Question: I am wanting to find the current paragraph that the user is typing in(where the caret is). Here it would be in the 2nd Paragraph.

I know I can separate paragraphs using: 'let components = textView.text.components(separatedBy: "
")' but I am unsure how I would run a check for the current editing paragraph. Any ideas?
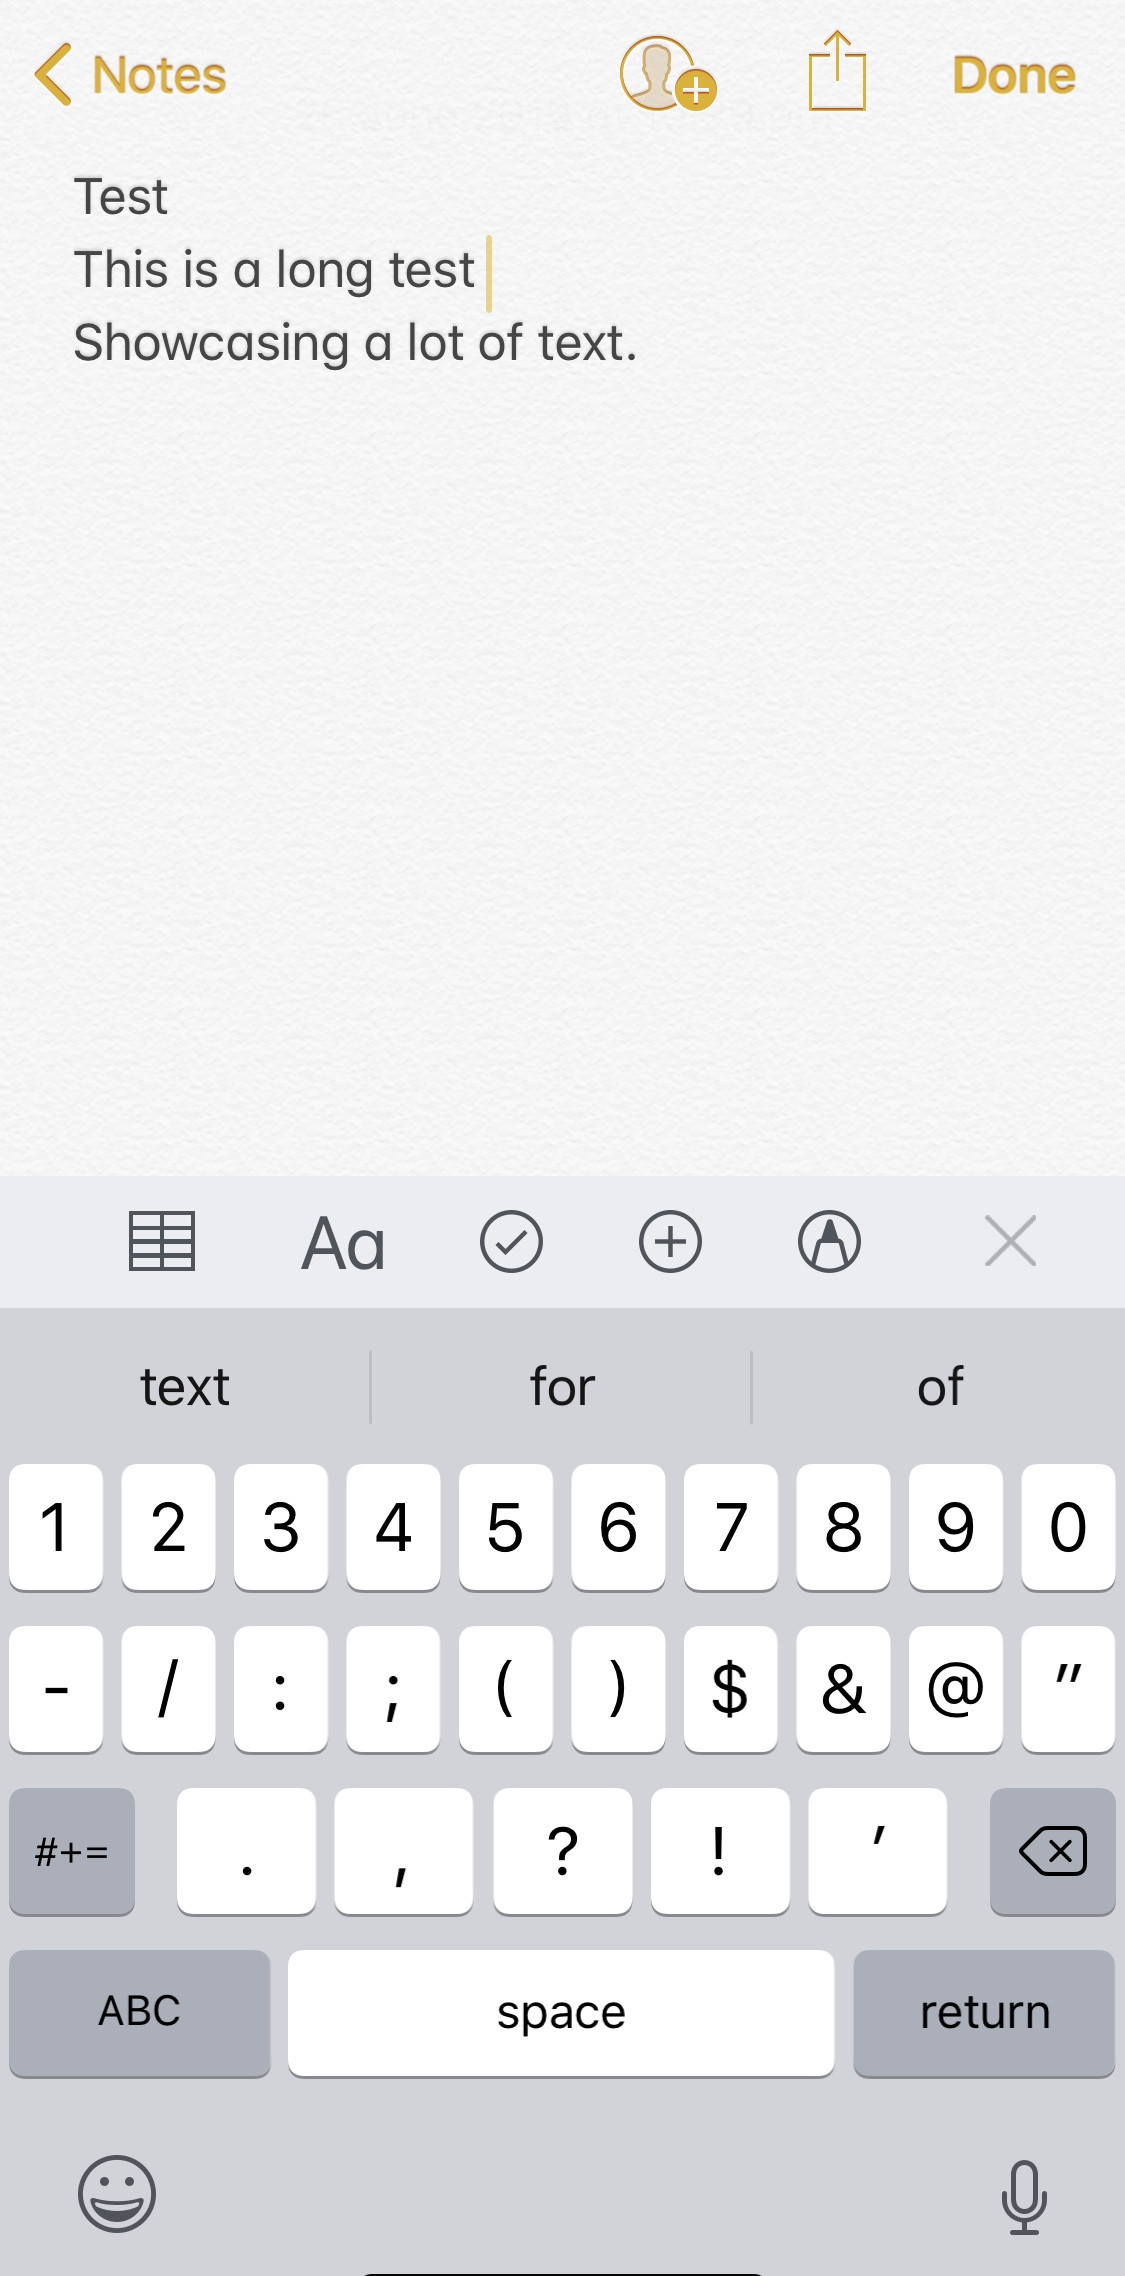
Answer: Here is one approach...
Get the Y position of the caret (insertion point). Then, loop through an enumeration of the paragraphs in the textView, comparing their bounding rects to the caret position:
'''
extension UITextView {
func boundingFrame(ofTextRange range: Range<String.Index>?) -> CGRect? {
guard let range = range else { return nil }
let length = range.upperBound.encodedOffset-range.lowerBound.encodedOffset
guard
let start = position(from: beginningOfDocument, offset: range.lowerBound.encodedOffset),
let end = position(from: start, offset: length),
let txtRange = textRange(from: start, to: end)
else { return nil }
return selectionRects(for: txtRange).reduce(CGRect.null) { $0.union($1.rect) }
}
}
// return value will be Zero-based index of the paragraphs
// if the textView has no text, return -1
@objc func getParagraphIndex(in textView: UITextView) -> Int {
// this will make sure the the text container has updated
theTextView.layoutManager.ensureLayout(for: theTextView.textContainer)
// make sure we have some text
guard let str = theTextView.text else { return -1 }
// get the full range
let textRange = str.startIndex..<str.endIndex
// we want to enumerate by paragraphs
let opts:NSString.EnumerationOptions = .byParagraphs
var caretYPos = CGFloat(0)
if let selectedTextRange = theTextView.selectedTextRange {
caretYPos = theTextView.caretRect(for: selectedTextRange.start).origin.y + 4
}
var pIndex = -1
var i = 0
// loop through the paragraphs, comparing the caret Y position to the paragraph bounding rects
str.enumerateSubstrings(in: textRange, options: opts) {
(substring, substringRange, enclosingRange, b) in
// get the bounding rect for the sub-rects in each paragraph
if let boundRect = self.theTextView.boundingFrame(ofTextRange: substringRange) {
if caretYPos > boundRect.origin.y && caretYPos < boundRect.origin.y + boundRect.size.height {
pIndex = i
b = true
}
i += 1
}
}
return pIndex
}
'''
Usage:
'''
let paraIndex = getParagraphIndex(in myTextView)
'''